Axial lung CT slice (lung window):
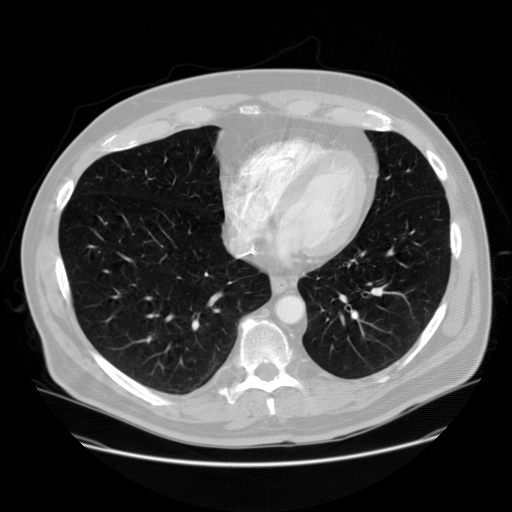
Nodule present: no